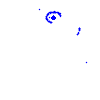
Particle: pion